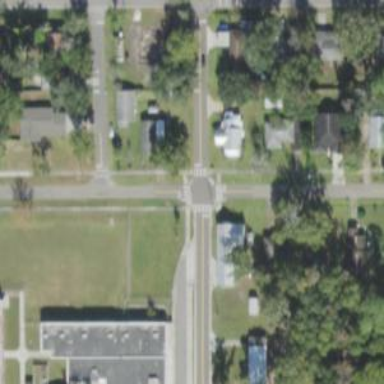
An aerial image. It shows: Marked crossing on the road.